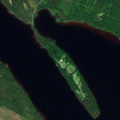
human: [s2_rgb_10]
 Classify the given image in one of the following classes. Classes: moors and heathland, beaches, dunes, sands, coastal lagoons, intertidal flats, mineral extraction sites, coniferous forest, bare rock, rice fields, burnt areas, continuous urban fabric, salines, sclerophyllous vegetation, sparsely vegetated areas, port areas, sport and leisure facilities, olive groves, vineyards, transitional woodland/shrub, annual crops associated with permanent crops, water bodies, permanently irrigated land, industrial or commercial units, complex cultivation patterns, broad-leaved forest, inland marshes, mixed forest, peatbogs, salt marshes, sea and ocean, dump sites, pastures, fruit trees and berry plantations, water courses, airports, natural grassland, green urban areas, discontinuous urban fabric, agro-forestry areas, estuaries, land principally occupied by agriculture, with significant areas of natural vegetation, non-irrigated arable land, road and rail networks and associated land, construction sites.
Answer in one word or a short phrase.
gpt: coniferous forest, mixed forest, transitional woodland/shrub, water bodies